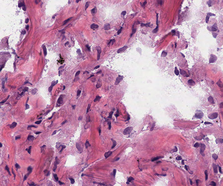
Tumor epithelial tissue: no
Tumor-associated stroma tissue: no
Normal tissue: yes